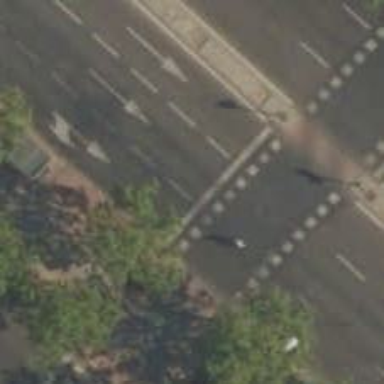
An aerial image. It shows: Road with traffic signals.